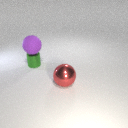
large red metal sphere in front of small green metal cylinder